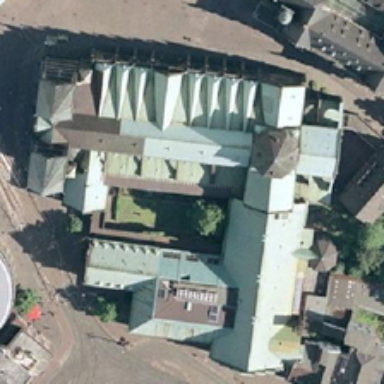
A cyan church is surrounded by several buildings and khaki bareland .